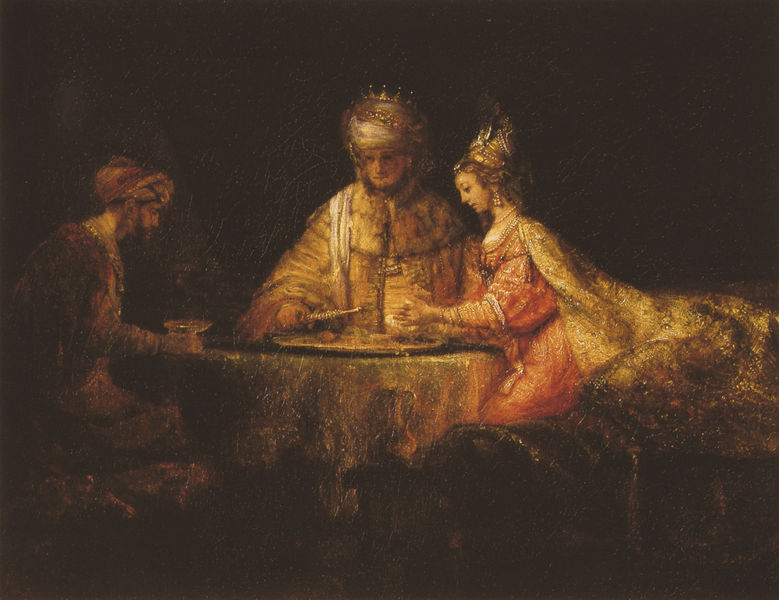
Titel: Ahasver und Haman beim Festmahl der Esther
Künstler: Rembrandt
Standort: Moskva
Institution: The Pushkin State Museum of Fine Arts
Schlagwörter: dunkel, gemälde, gruppe, mann, rubens, schatten, umhang, weiß, gelb, grün, menschen, ocker, sitzen, braun, bunt, frau, getränk, glas, haar, handschuhe, kleid, licht, männer, ohrring, orange, profil, raum, schmuck, schwarz, stuhl, szene, tisch, rot, tuch, beige, malerei, symbolismus, bart, gläser, arm, arme, barock, diener, hermelin, kragen, messer, pelz, rembrandt, salome, schale, schüssel, tablett, teller, gesten, holland, hände, innenraum, niederlande, portrait, tischdecke, tischtuch, dunkelheit, gewand, gold, haare, kostüm, mantel, stoff, adel, drei, gewänder, paar, personen, tochter, gebeugt, krone, perlen, prinzessin, rosa, schön, amphore, henkel, fell, kopfbedeckung, schleppe, ruhe, romantik, historienbild, könig, essen, tafel, wein, pfeife, glanz, lciht, junge frau, foto, fotografie, becher, spiel, gefäß, diwan, orient, orientalisch, glitzer, herrscher, speisen, ölmalerei, mahl, beleuchtet, pelzmantel, altes testament, reichtum, adlige, könige, königlich, königin, königsfamilie, golden, pokal, david, kopfschmuck, turban, kostbar, ornat, szepter, sultan, spannung, tsich, rossetti, saba, morgenland, armreife, rachen, ahasver, königspaar, herrscherpaar, königign, esther, dinner, kostümiert, belsazar, belsatzahr, belsazahr, lichtlichtlichtlicht, 3, bokal, buntkragen, hamann, haman, rembrandt harmensz van rhyn